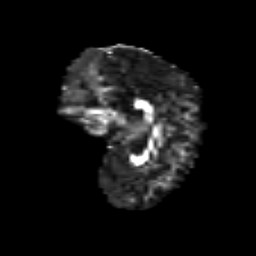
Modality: FA
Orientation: sagittal
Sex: female
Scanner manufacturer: siemens
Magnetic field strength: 3 T
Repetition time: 5 s
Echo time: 0.071 s